Question: A little background here before I get started, basically we are looking to compare a UDP response with a string stored in Parse's database for our app. This issue is that I can't seem to get the strings to be considered equal by the isEqualToString function. Here's the code I have running now, I have tried a few work-arounds I've seen in other questions but it still doesn't work.
'''
- (BOOL) onUdpSocket:(AsyncUdpSocket *)sock didReceiveData:(NSData *)data withTag:(long)tag fromHost:(NSString *)host port:(UInt16)port
{
if(tag == TAG_SINGLE_GRILL)
{
NSString *grillId = [[NSString alloc] initWithData:data encoding:NSUTF8StringEncoding];
if(grillId.length > 11)
{
grillId = [grillId substringToIndex:11];
}
grillId = [NSString stringWithFormat:@"%@", grillId];
if([grillId hasPrefix:@"GMG"])
{
for(int i = 0; i < [parseGrills count]; i++)
{
NSString *parseGrillId = [[parseGrills objectAtIndex:i] grillId];
parseGrillId = [NSString stringWithFormat:@"%@", parseGrillId];
//If we match the id, add it to found grills
if([grillId isEqualToString:parseGrillId])
{
//do stuff
}
}
}
NSLog(@"Grill ID : %@", grillId);
}
return TRUE;
}
'''
parseGrills is an NSMutableArray with a very basic Grill object, I use synthesize for the properties, otherwise the .m file is essentially empty.
'''
#import <Foundation/Foundation.h>
@interface Grill : NSObject
@property (nonatomic) NSString* grillId;
@property (nonatomic) NSString* ipAddress;
@end
'''
Here's a screen shot of the debugger after it returns false

Any help would be greatly appreciated. Thanks.
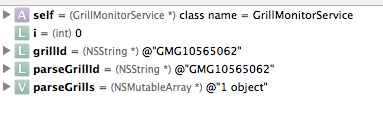
Answer: I guess that they are of different encoding.
I have run this experiment and see that if the encoding is different, it will return 'NO'. So, try converting 'parseGrillId' to 'utf8' with the code below.
'''
NSString *s1 = [NSString stringWithCString:"HELLO123" encoding:NSUTF8StringEncoding];
NSString *s2 = [NSString stringWithCString:"HELLO123" encoding:NSUTF16StringEncoding];
NSString *s3 = [NSString stringWithUTF8String:s2.UTF8String];
if ([s1 isEqualToString:s2]) {
NSLog(@"s1 == s2");
}
if ([s1 isEqualToString:s3]) {
NSLog(@"s1 == s3");
}
'''
Will print 's1 == s3'.